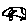
Label: car